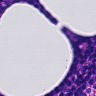
Metastatic tissue present: no